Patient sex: M
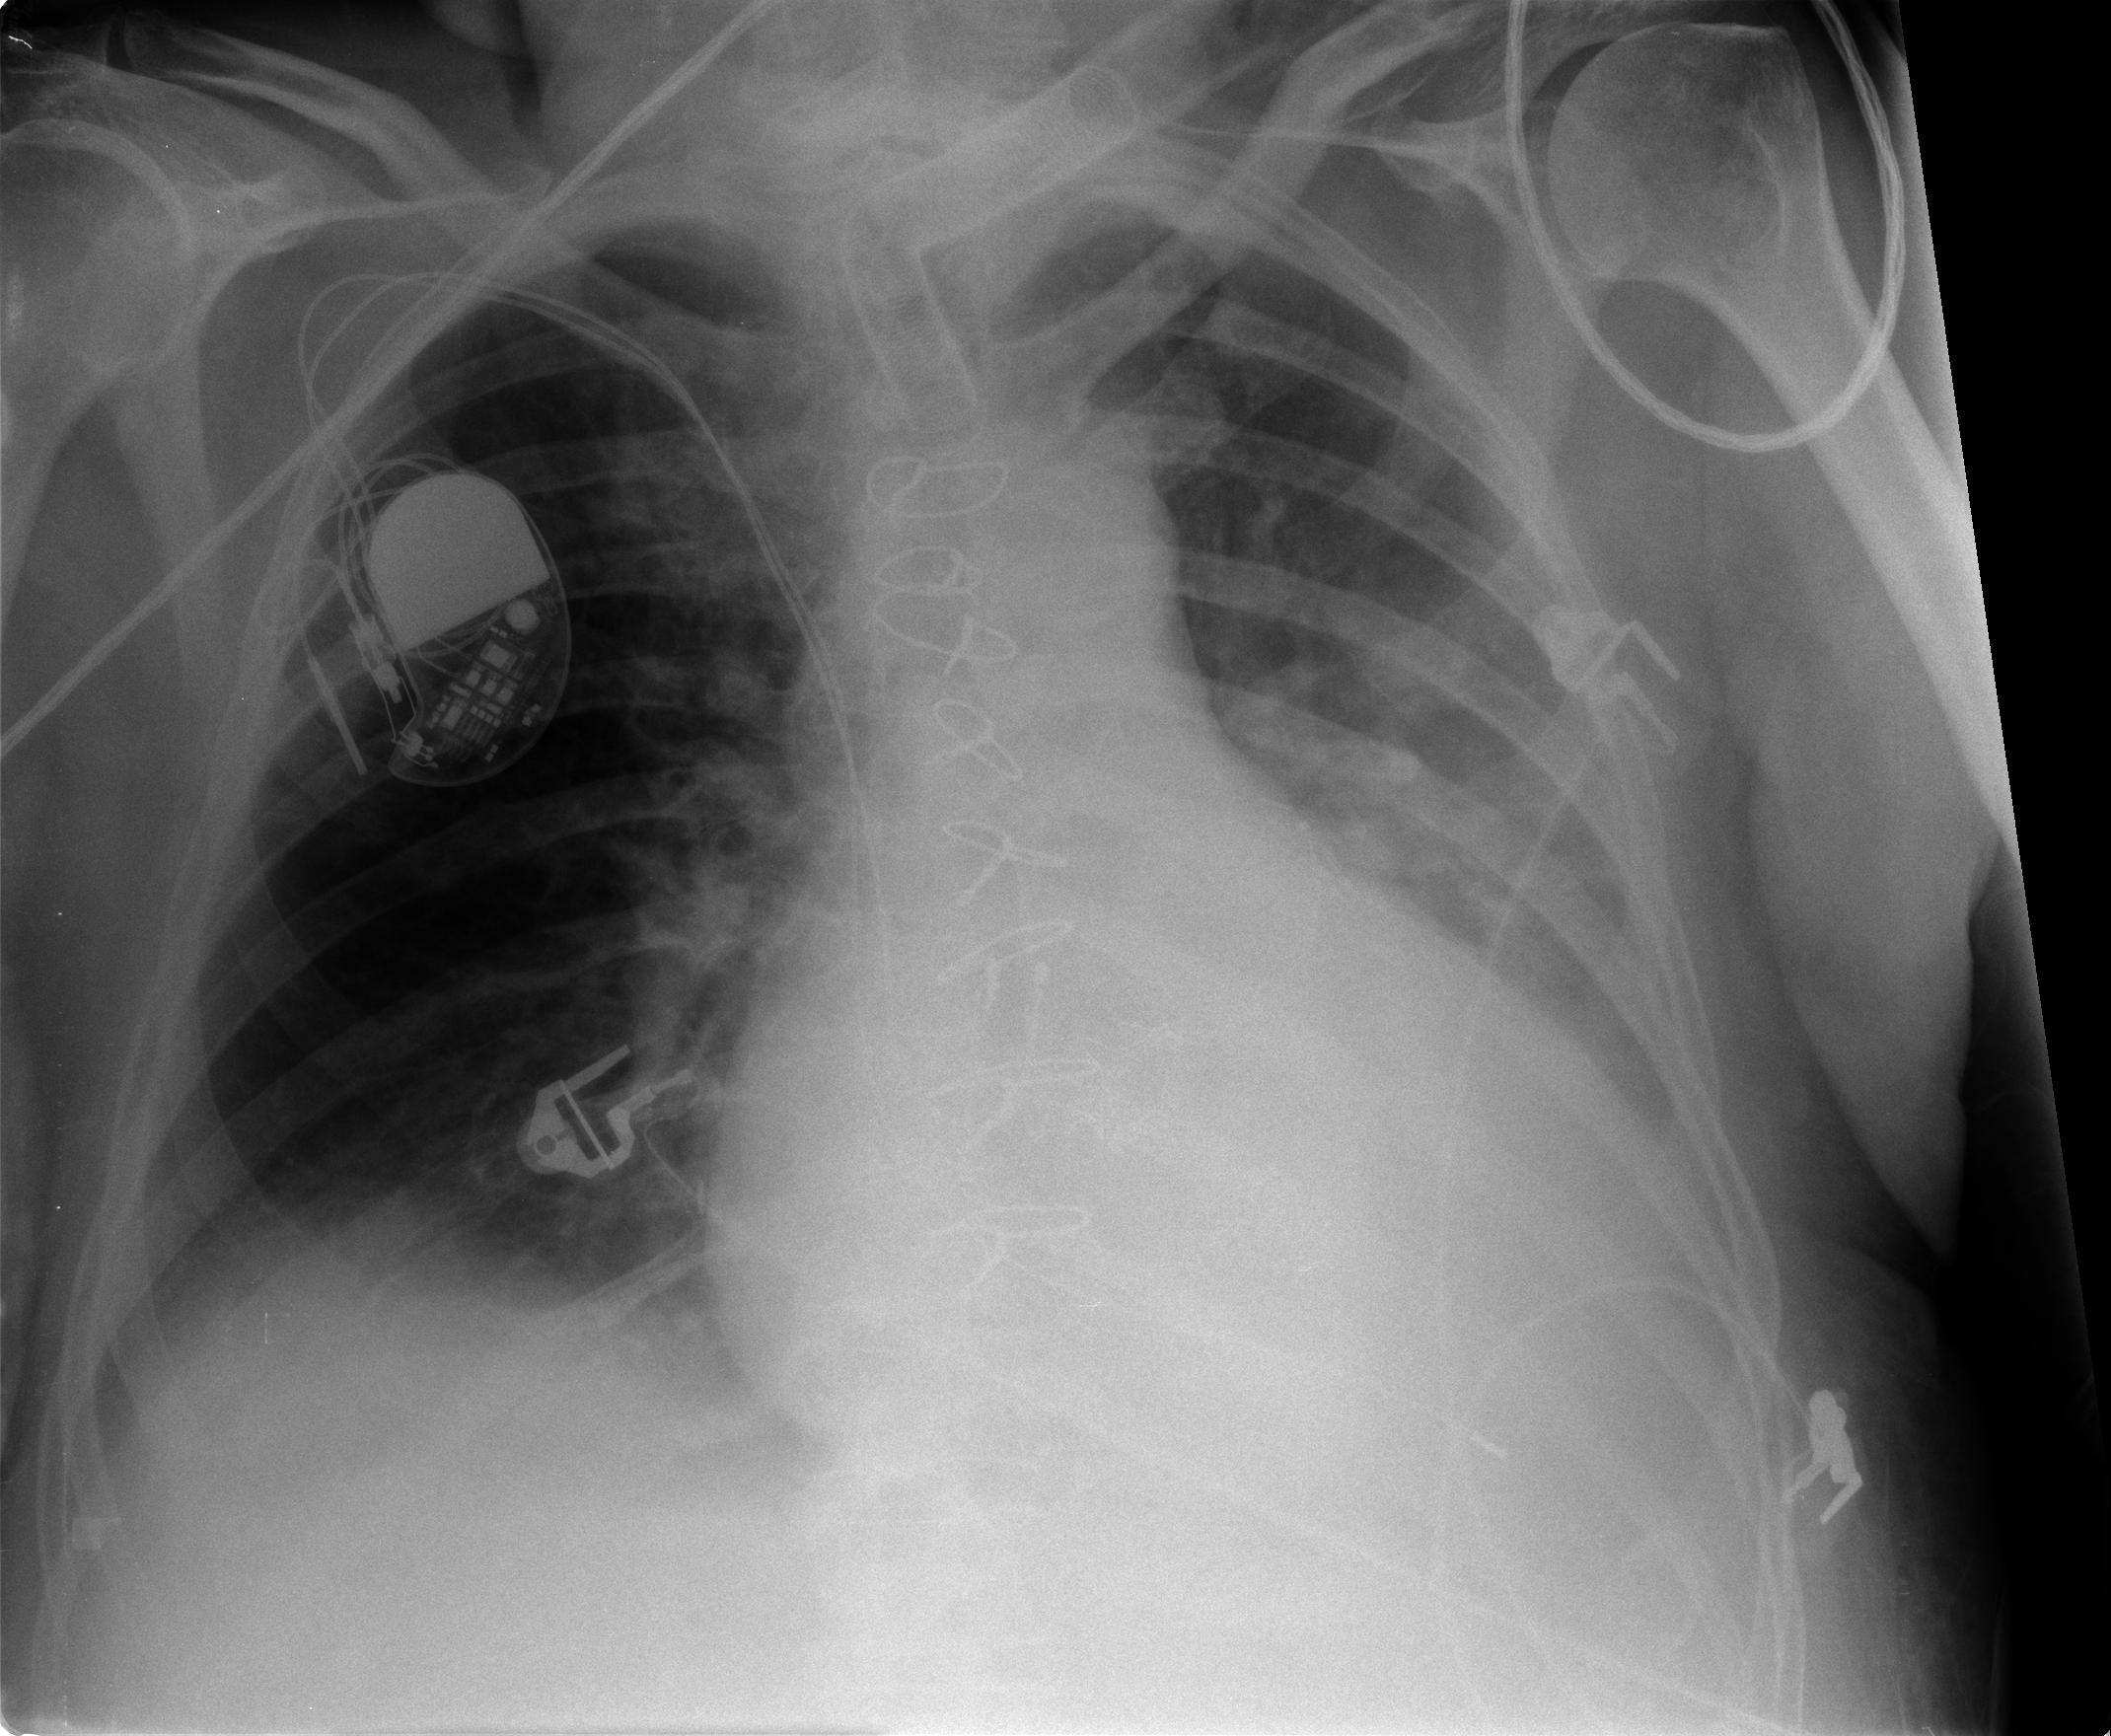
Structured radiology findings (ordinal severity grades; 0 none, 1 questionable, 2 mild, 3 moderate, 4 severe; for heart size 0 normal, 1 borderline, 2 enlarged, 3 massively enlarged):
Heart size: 2
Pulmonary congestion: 0
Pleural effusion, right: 0
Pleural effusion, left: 3
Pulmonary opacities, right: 0
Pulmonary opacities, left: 2
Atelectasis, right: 2
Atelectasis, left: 3